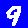
Digit: 9